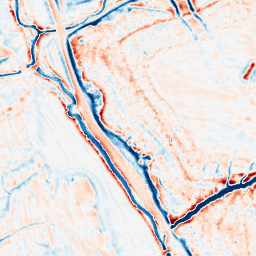
Category: edge_preserving
Decomposition family: bilateral
Decomposition parameters: d: 15
sigma_color: 150
sigma_space: 50
Upsampling method: cubic_catmull_rom
Upsampling parameters: scale: 4
Upsampling scale: 4